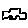
Label: car